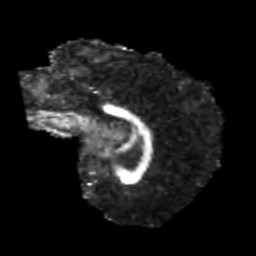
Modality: FA
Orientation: sagittal
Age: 22
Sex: male
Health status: healthy
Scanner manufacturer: philips
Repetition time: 7.386 s
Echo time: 0.08599 s